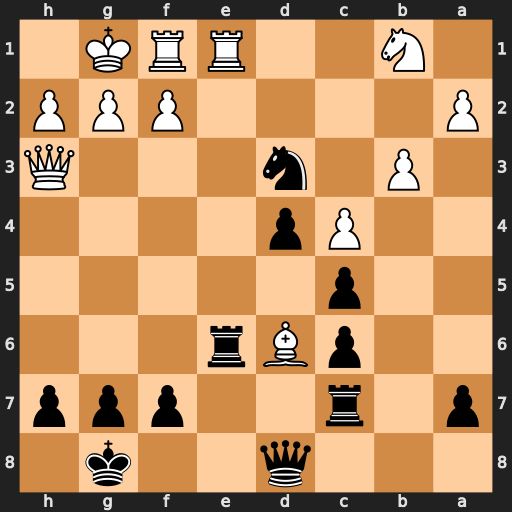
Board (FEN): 3q2k1/p1r2ppp/2pBr3/2p5/2Pp4/1P1n3Q/P4PPP/1N2RRK1
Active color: b
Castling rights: -
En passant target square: -
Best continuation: Nxe1 Bxc7 Qxc7